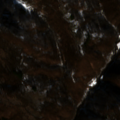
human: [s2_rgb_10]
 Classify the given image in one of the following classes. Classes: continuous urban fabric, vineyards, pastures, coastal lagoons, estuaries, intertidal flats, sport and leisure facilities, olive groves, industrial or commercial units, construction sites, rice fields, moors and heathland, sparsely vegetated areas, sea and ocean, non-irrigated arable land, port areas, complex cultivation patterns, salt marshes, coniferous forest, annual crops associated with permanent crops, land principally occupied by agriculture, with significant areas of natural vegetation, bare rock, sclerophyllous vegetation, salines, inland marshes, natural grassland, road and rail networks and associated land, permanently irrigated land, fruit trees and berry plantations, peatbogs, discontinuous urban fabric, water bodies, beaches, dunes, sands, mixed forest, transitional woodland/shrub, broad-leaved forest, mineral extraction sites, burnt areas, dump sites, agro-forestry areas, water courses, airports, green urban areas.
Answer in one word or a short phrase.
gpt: land principally occupied by agriculture, with significant areas of natural vegetation, broad-leaved forest, natural grassland